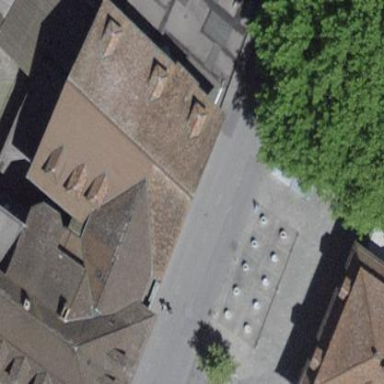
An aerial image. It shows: Office building with hipped roof shape.